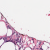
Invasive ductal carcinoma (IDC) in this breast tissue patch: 0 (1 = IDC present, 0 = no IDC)